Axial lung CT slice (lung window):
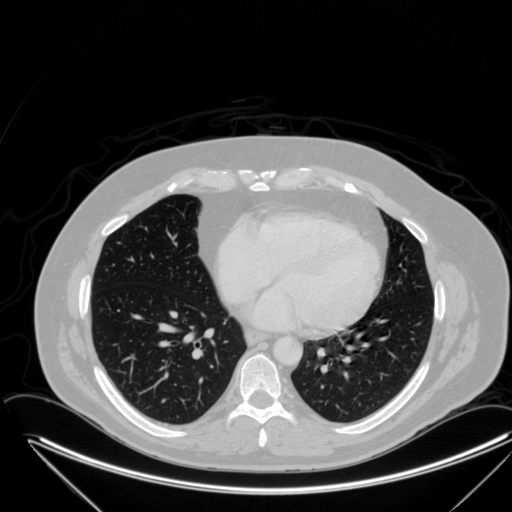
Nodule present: no